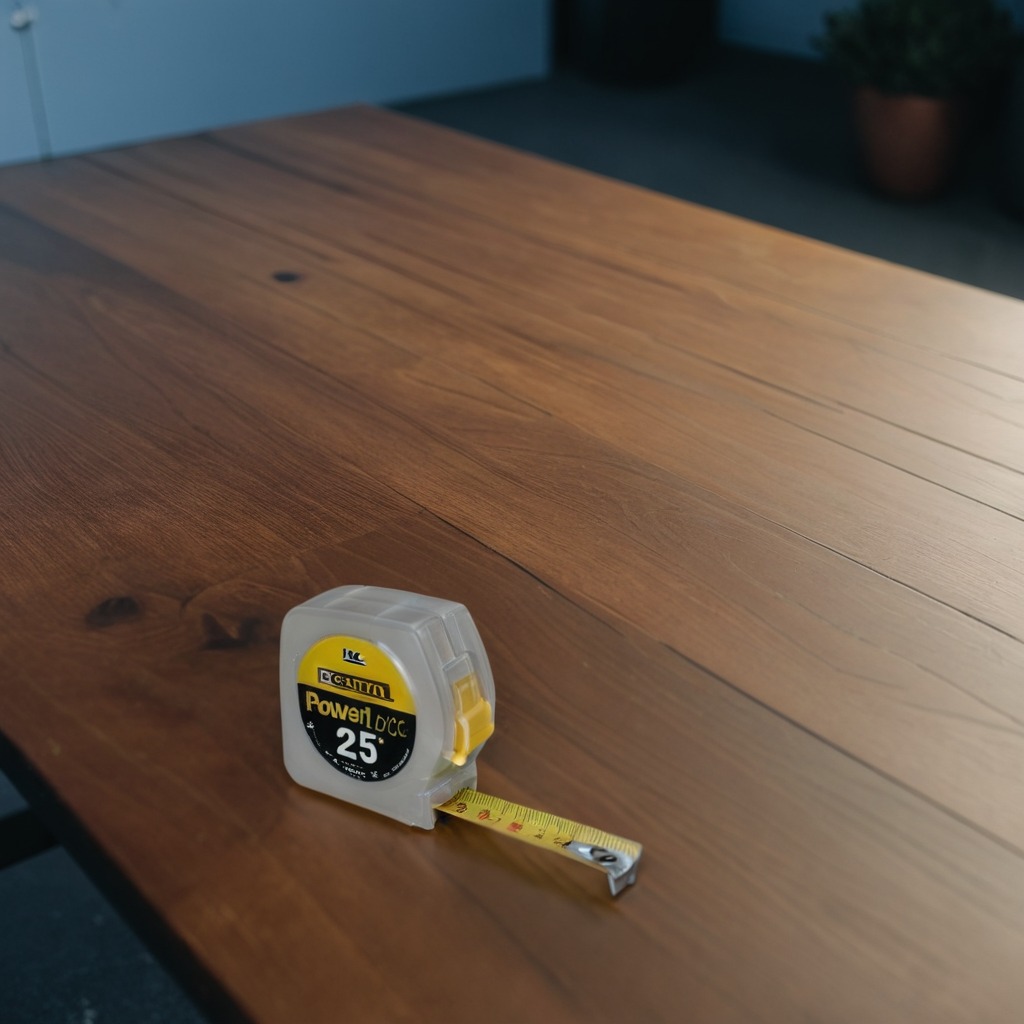
A measuring tape lies on the table.